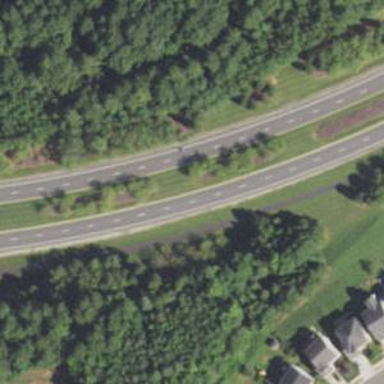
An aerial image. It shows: Primary road with asphalt surface.